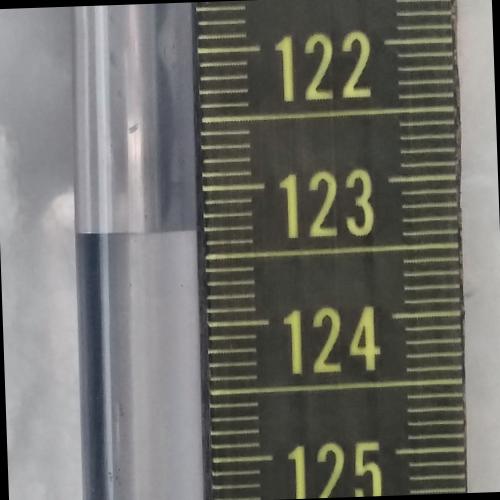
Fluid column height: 123.3 cm